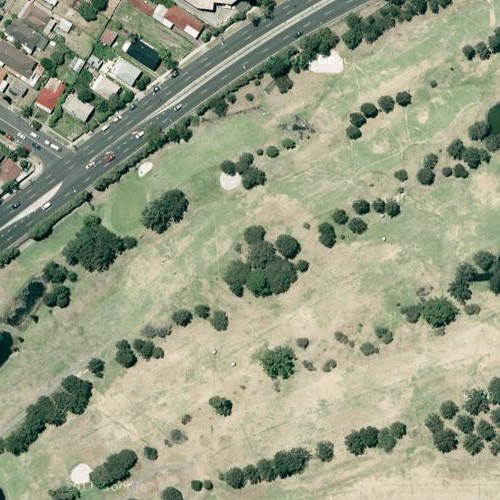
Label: sydney